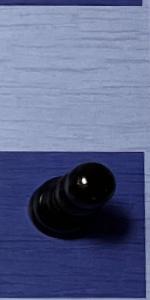
Label: Pawn_Black